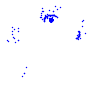
Particle: electron